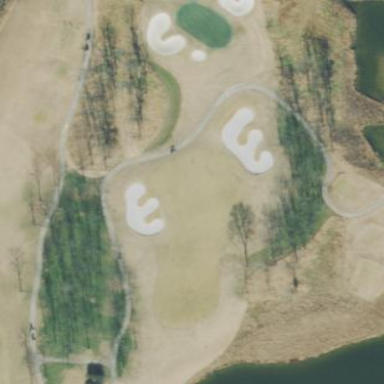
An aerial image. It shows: Grassy area designated as golf fairway.